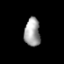
Tissue: prostate
Cell type: T cells
Senescence score: 0.8039
Nuclear area (px): 440
Mean DAPI intensity: 160.395